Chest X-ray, PA view. Patient: 42 years old, sex M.
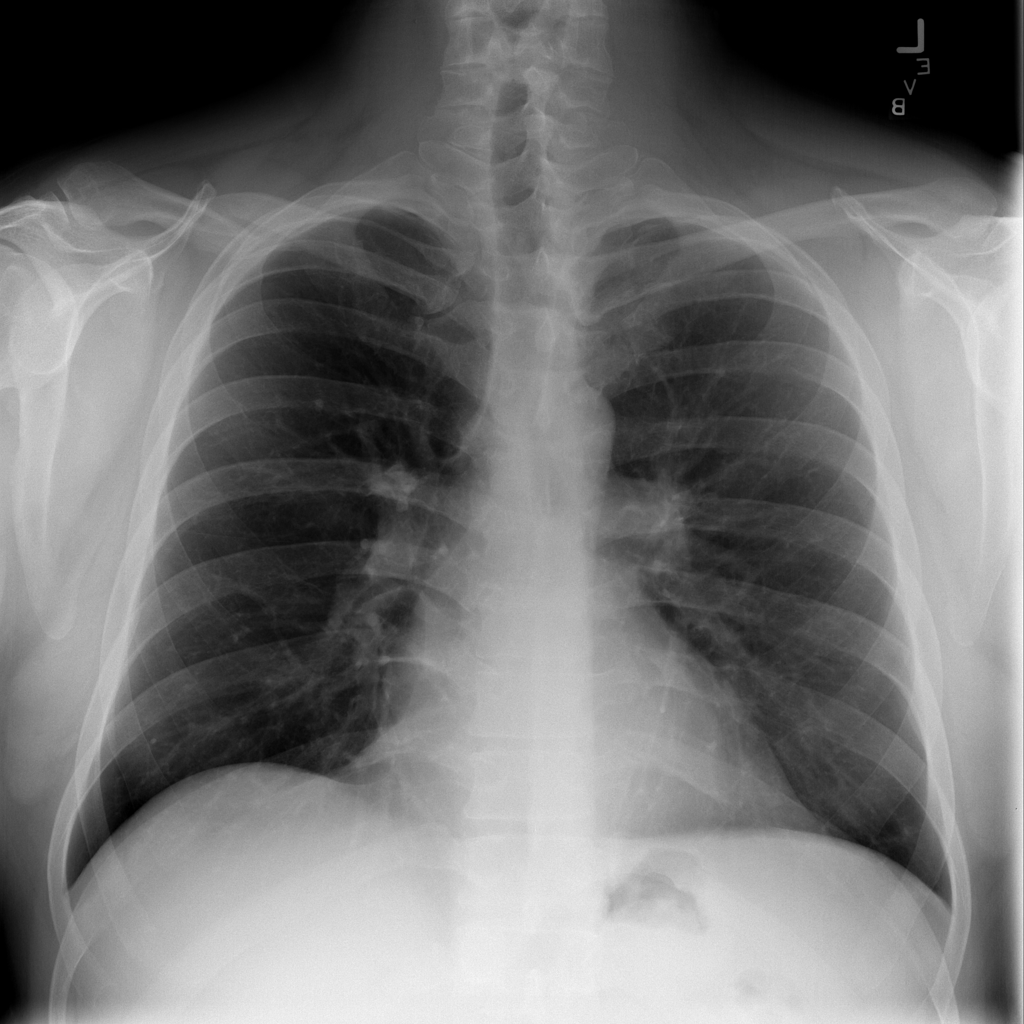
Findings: No Finding